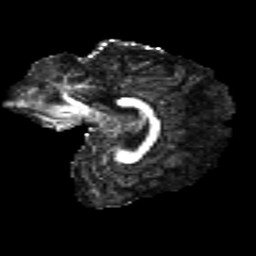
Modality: FA
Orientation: sagittal
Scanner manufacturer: siemens
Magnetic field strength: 3 T
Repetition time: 4.16 s
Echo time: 0.0806 s